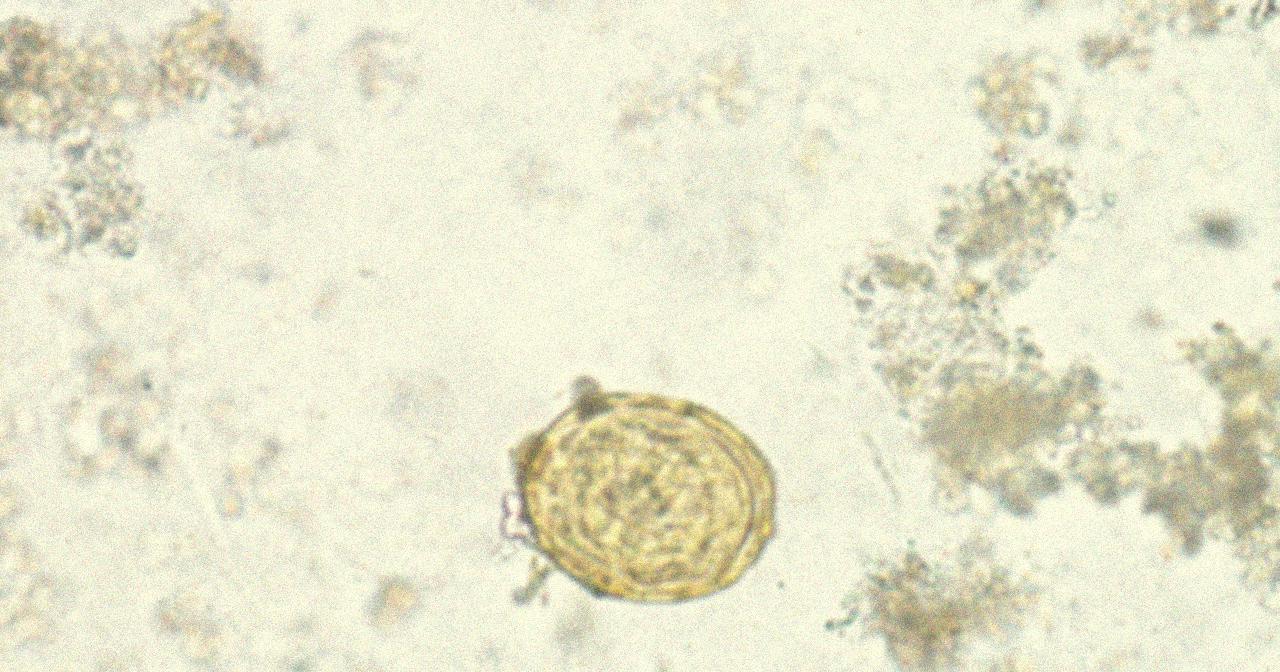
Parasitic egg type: Ascaris lumbricoides